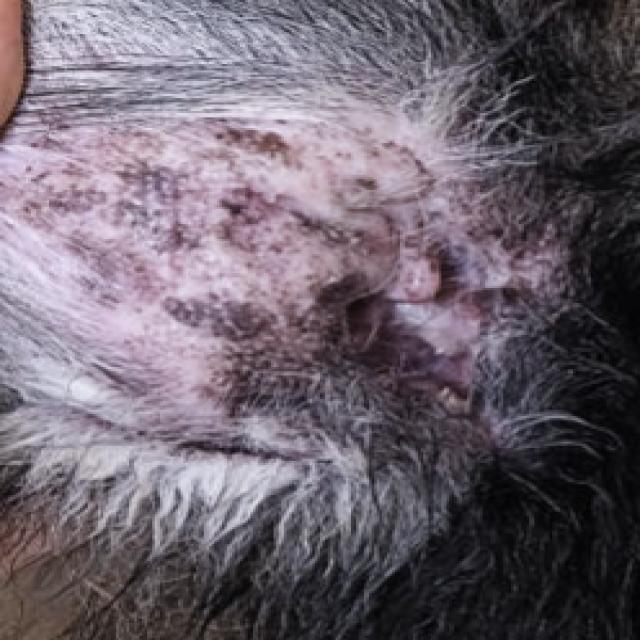
Canine fungal skin infection — characterized by alopecia, scaling, crusting, and circular lesions. Common agents include Malassezia and Candida species.